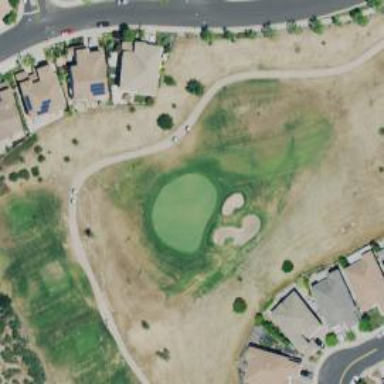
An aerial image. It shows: View of golf hole.